Interaction volume radius: 10 \u00c5
Interaction volume height: 10 \u00c5
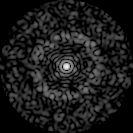
Disorder parameter: 0.8326